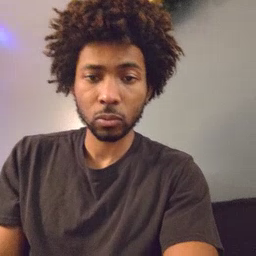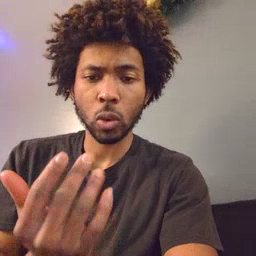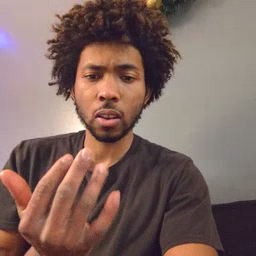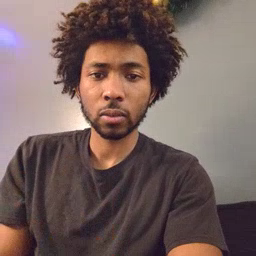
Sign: wait